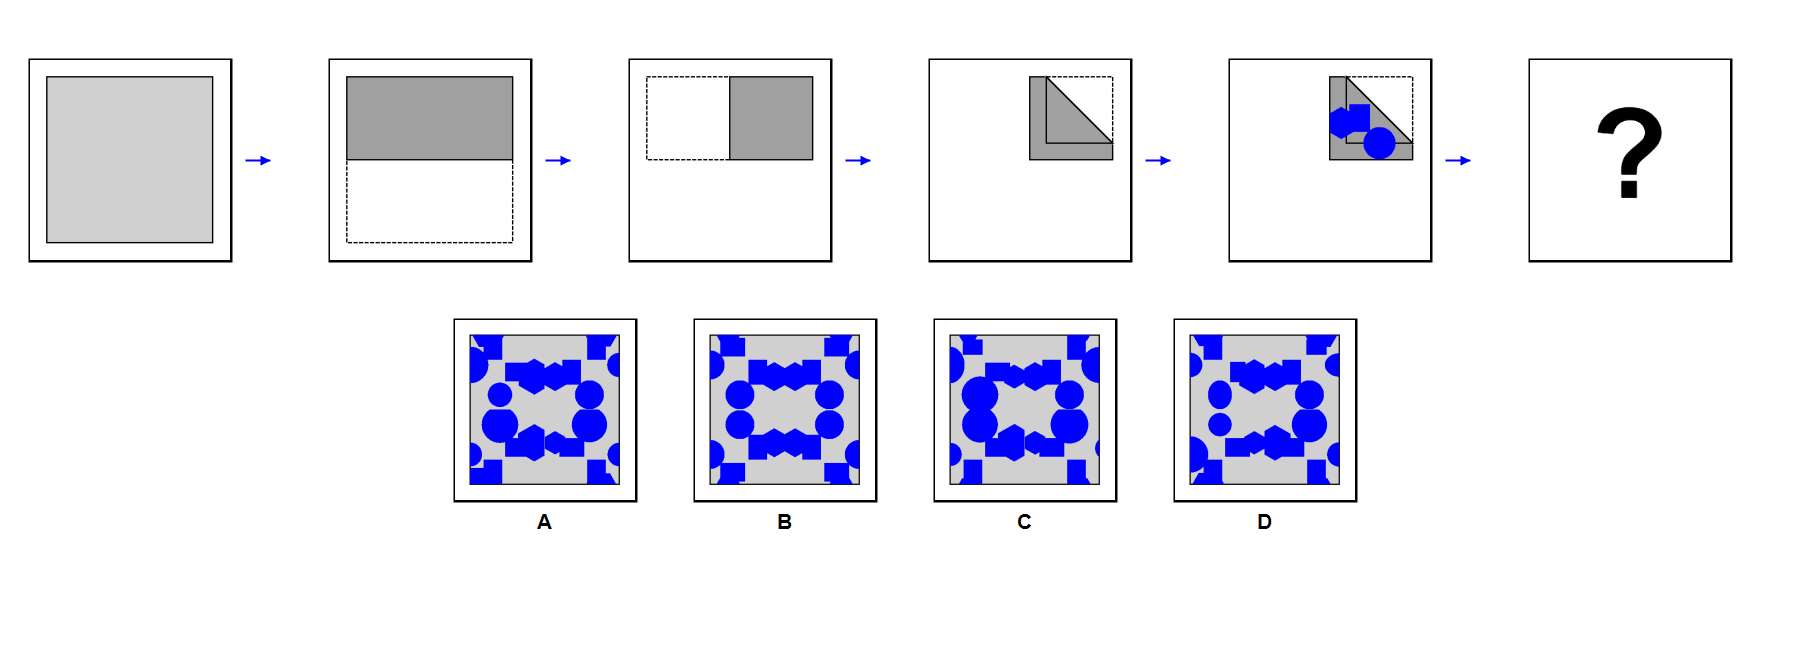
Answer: B